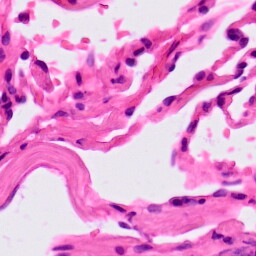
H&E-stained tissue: Lung